Field crop: maize
Growth stage: 2
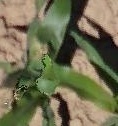
Species: maize